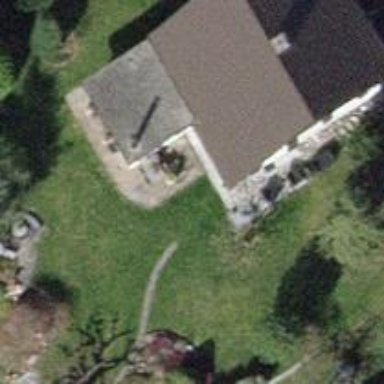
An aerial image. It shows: Detached building with gabled roof.